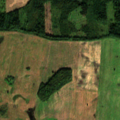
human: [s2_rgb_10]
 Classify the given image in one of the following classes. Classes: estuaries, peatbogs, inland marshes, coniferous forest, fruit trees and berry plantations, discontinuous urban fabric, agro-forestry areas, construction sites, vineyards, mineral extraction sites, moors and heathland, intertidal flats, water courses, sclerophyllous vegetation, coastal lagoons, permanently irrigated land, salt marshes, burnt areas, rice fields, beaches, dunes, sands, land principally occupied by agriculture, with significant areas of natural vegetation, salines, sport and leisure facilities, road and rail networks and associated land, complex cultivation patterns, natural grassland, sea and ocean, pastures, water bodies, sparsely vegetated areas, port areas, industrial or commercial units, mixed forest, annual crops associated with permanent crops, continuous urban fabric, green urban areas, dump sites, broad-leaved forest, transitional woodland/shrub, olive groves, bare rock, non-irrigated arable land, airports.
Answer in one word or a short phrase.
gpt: non-irrigated arable land, coniferous forest, transitional woodland/shrub